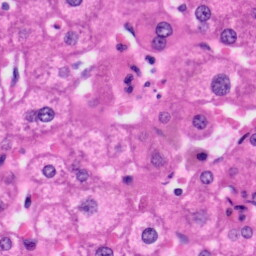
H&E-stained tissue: Liver